Question: I have a header that I want to include (with php) to all my pages. When I do it, an x-scrollbar apears scrolling outside my page and showing a blank bit of page.
The page should end in the blue div.
I've tried settig "overflow-x:hidden", but that also hiddens the y scrollbar.
Thanks in advance
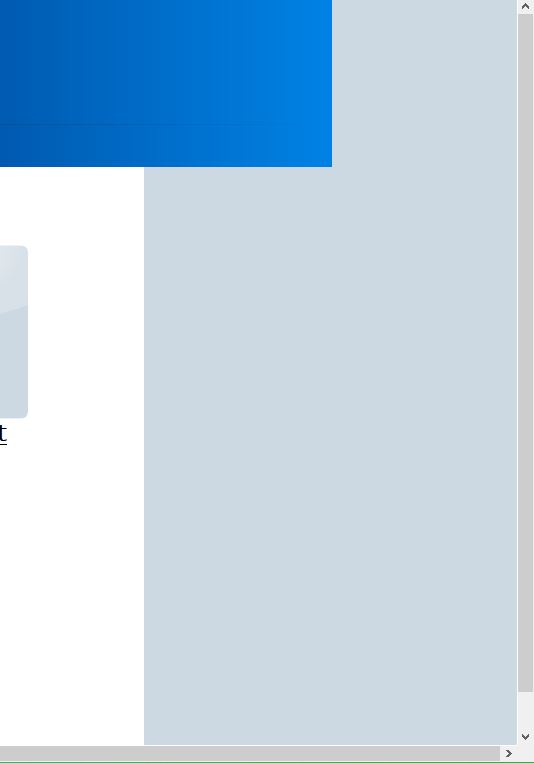
Answer: Its much easier to get help if you provide some Code!!
However, the html inside your outer html which is showing the bar, has dimensions that are bigger than their parent(outer) html.
Setting the width of the inside html to 100% will depend on their CSS position attribute.